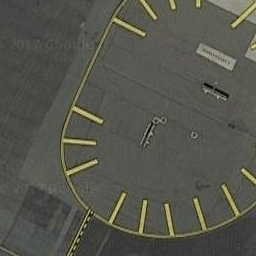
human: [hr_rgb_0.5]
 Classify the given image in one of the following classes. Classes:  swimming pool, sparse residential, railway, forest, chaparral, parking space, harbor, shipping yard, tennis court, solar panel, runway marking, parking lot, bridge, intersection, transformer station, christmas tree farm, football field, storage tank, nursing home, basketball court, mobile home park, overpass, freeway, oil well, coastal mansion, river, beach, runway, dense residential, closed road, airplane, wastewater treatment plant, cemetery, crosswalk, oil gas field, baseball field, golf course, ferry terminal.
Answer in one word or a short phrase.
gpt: runway marking